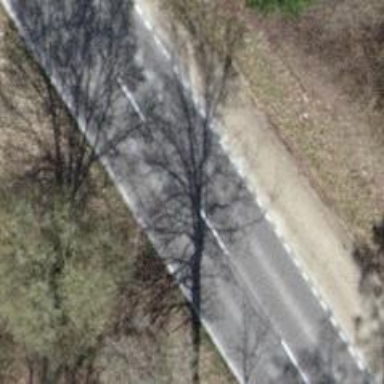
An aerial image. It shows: Primary highway.